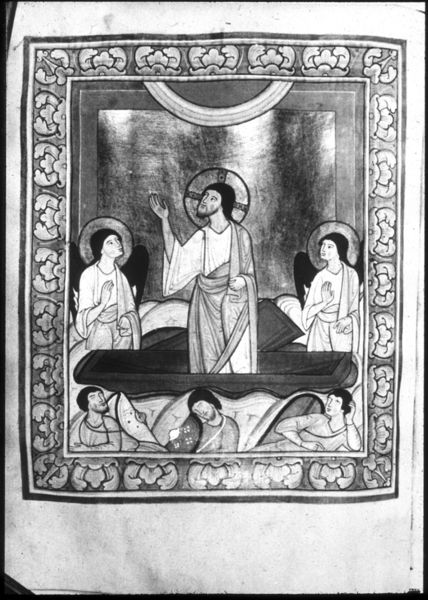
Titel: Perikopenbuch
Institution: Paris, Bibliothèque Nationale
Schlagwörter: mann, weiß, frauen, grau, licht, männer, schwarz, tuch, muster, rahmen, sonne, gewand, stehend, boot, engel, bogen, soldaten, schild, kreuz, schwarz-weiß, seite, beten, kopie, aufstehen, heiligenschein, sarg, nimbus, christus, grab, jesus, segen, heilige, auferstehung, auferstehen, inkunabel, manuskript, söldner, auferstehung christi, schlaft